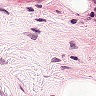
Metastatic tissue present: no